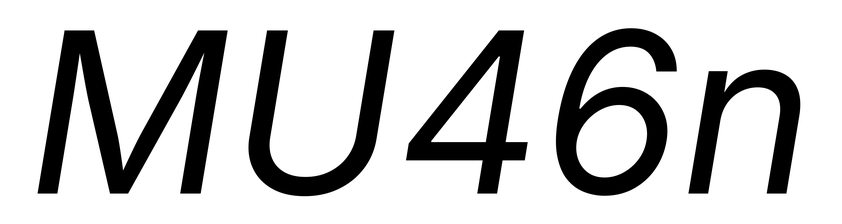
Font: Inter-Italic_Italic